Interaction volume radius: 10 \u00c5
Interaction volume height: 10 \u00c5
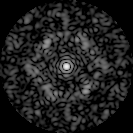
Disorder parameter: 0.6762